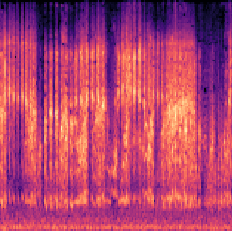
Sound class: Frog